Question: The following slide is from Bjarne Stroustrups talk "The Essence of C++":

Do I understand his techniques with the following simple examples (values, raw pointers, smart pointer for resource members/subobjects)?:
1.
'''
class foo{
std::vector<bar> subObj;
int n;
public:
foo(int n) : n(n) {
subObj.push_back(bar("snickers"));
}
};
'''
2.
'''
class foo{
std::vector<bar>* subObj;
int n;
public:
foo(int n) : n(n){
subObj = new std::vector<bar>();
subObj->push_back(bar("snickers"));
}
~foo() {
delete subObj;
}
};
'''
3.
'''
class foo{
std::unique_ptr<std::vector<bar> > subObj;
int n;
public:
foo(int n) : n(n){
subObj(new std::vector<bar>());
subObj->push_back(bar("snickers"));
}
};
'''
Why is 1. preferable over 2.? If I instantiate a foo object and dereference it in order to get the value of the small member, the vector member will be loaded into memory as well, right? With 2, only the pointer is loaded into memory! For this question I want to assume that the vector will be somewhat large during execution.
Also, why is 2 (RAII) preferable over smart pointers? Isn't the overhead pretty similar (both destruct the resource after the lifetime)?
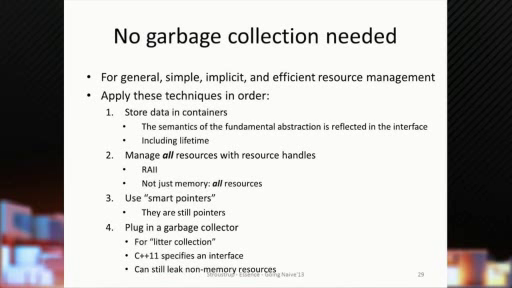
Answer: Whatever 2 is, it's not preferable over anything. It is an accident waiting to happen as soon as you make a copy of a 'foo' object.
> Why is 1. preferable over 2.? If I instantiate a foo object and dereference it in order to get the value of the small n member, the vector member will be loaded into memory as well, right? With 2, only the pointer is loaded into memory!
This is pretty confused - everything here is in memory already so what exactly are you loading into memory? It is true that the 'foo' in 2 is smaller than the 'foo' in 1, so you can fit more 'foo's in the same cache line, potentially yielding better performance when you operate on an array of 'foo's without touching the 'vector'.
But a 'vector' itself is little more than three pointers (for begin, end, capacity), so it's not as if it's a huge locality loss. The contents of the 'vector' can be arbitrarily large (up to a limit, of course) but they are elsewhere. And the tiny locality gain from the smaller size of 'foo' will in all likelihood be erased by the extra level of indirection whenever you actually need to use the 'vector'.